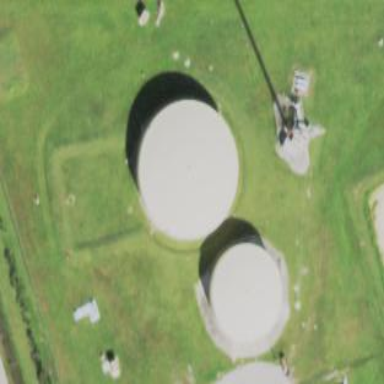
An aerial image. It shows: Silo.